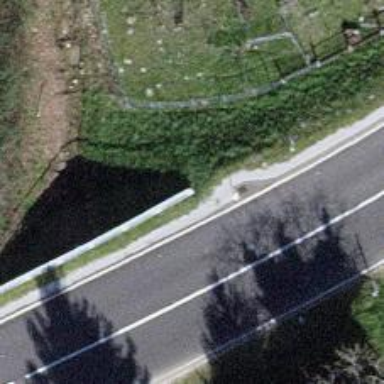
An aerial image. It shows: Guard rail as barrier.